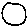
Label: moon